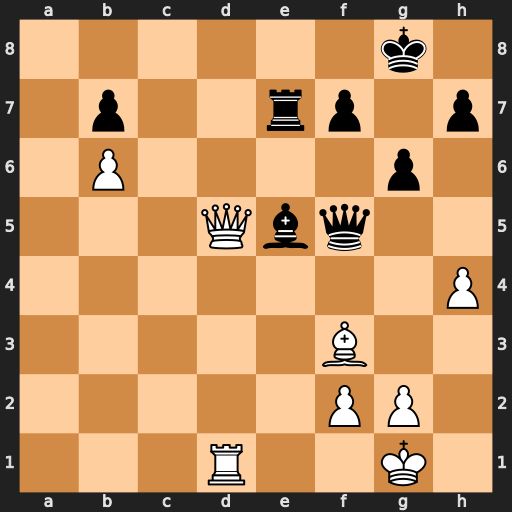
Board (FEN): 6k1/1p2rp1p/1P4p1/3Qbq2/7P/5B2/5PP1/3R2K1
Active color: w
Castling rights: -
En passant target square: -
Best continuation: Qd8+ Kg7 Qxe7